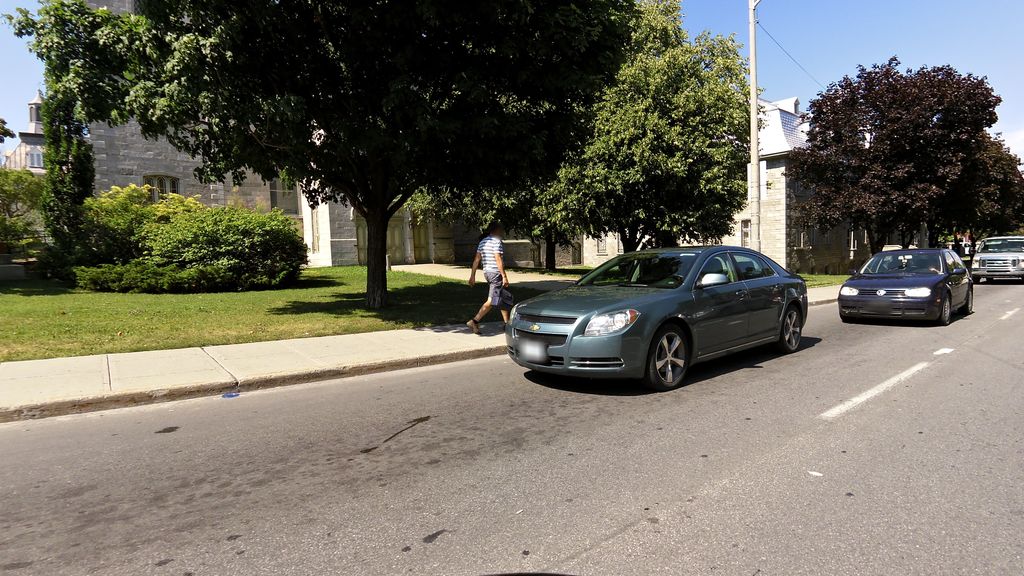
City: ottawa-gatineau